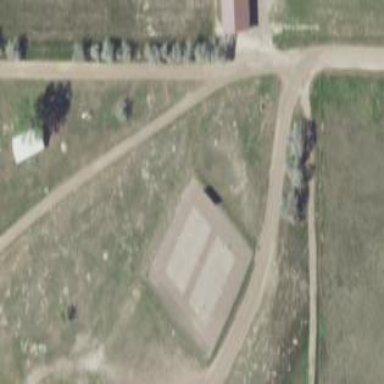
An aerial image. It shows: Tennis court in leisure pitch.